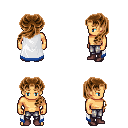
a pixel art fantasy rpg character, male body template, human, tanned skin, white trimmed cape, metal pants, brown princess hairstyle, maroon shoes, four views (front, back, left, right), 2x2 character sprite sheet, small pixel art, hard edges, no anti-aliasing